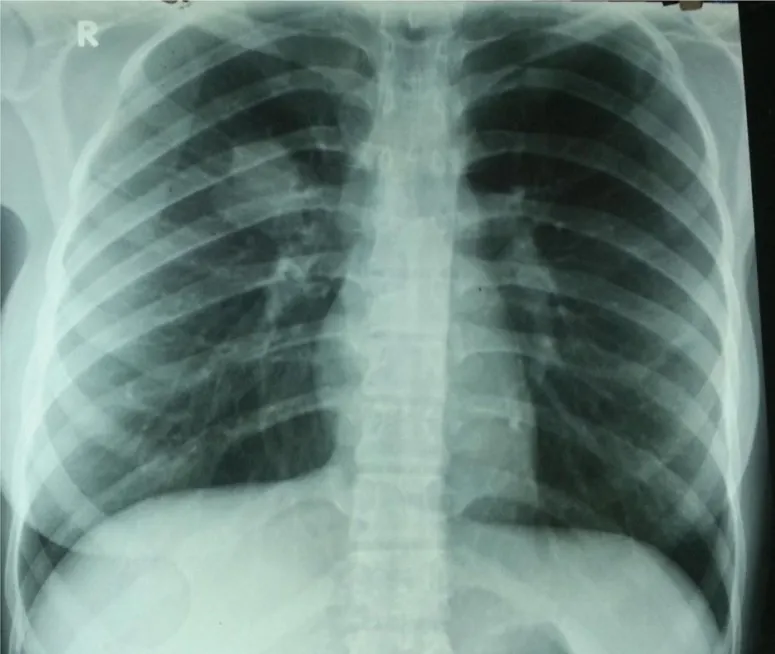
Initial chest radiograph.
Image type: radiology (x_ray)